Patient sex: F
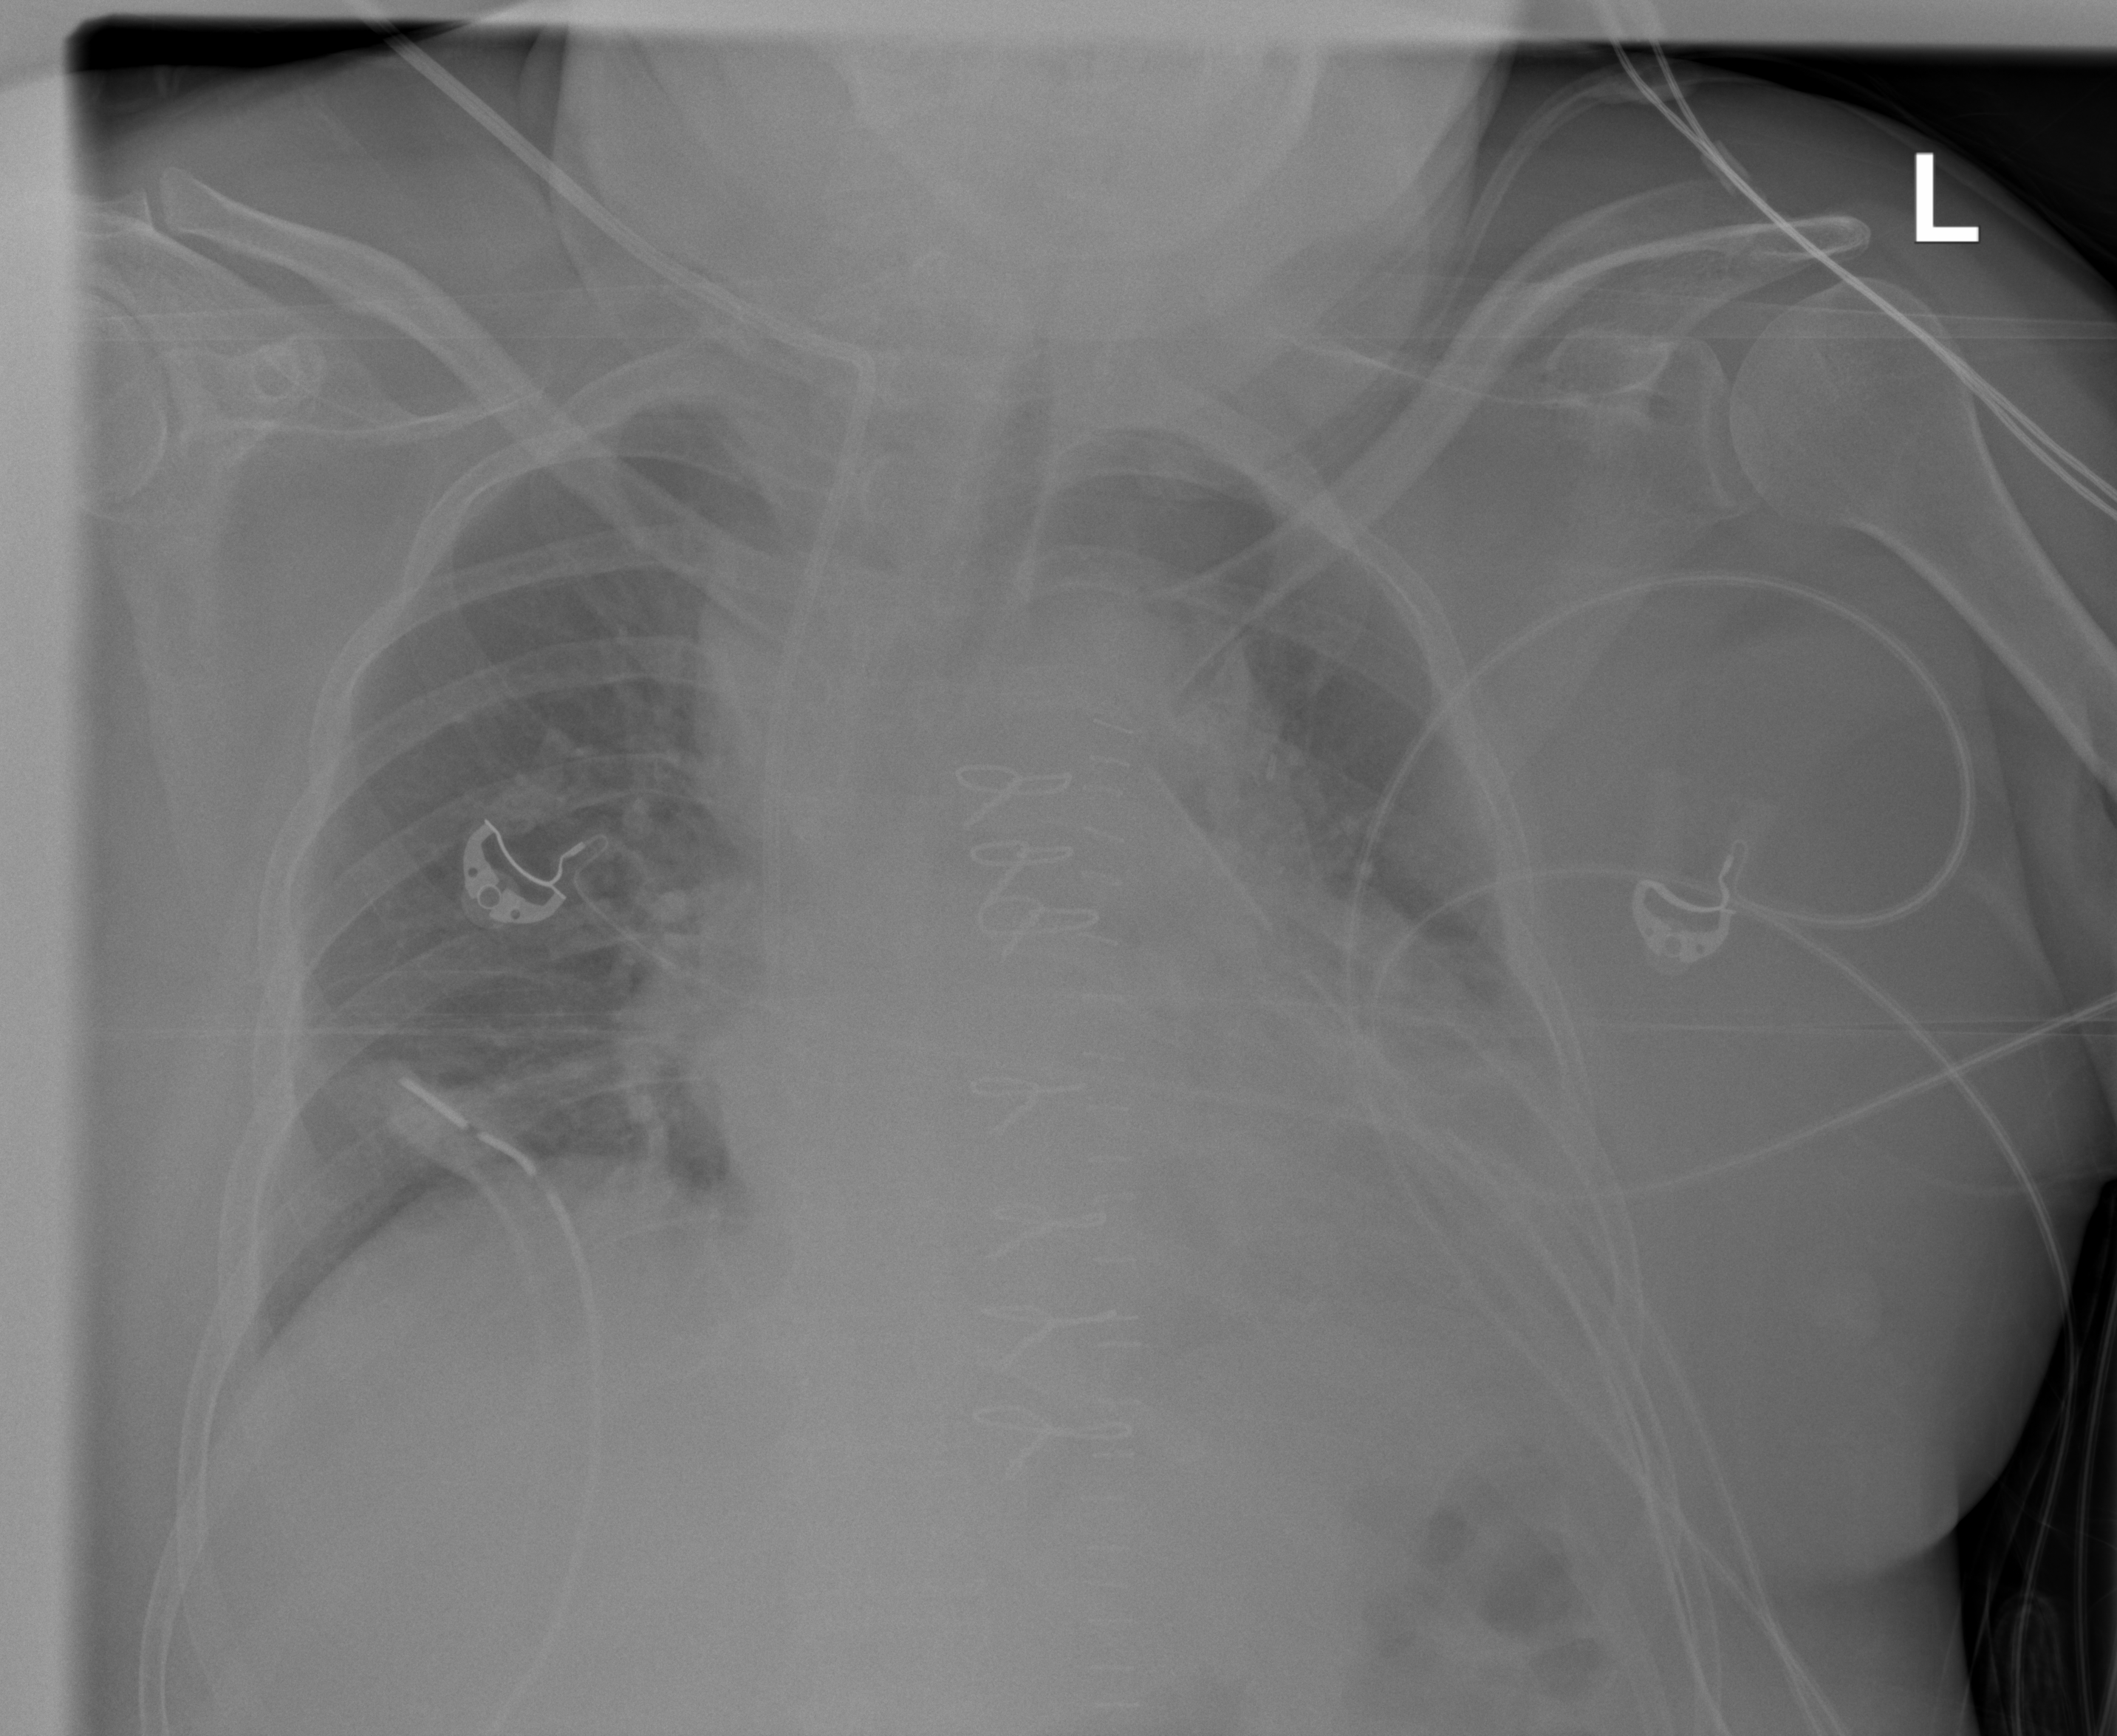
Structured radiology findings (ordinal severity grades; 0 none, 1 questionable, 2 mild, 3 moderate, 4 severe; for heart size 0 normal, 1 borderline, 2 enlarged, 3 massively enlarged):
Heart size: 2
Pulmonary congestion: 2
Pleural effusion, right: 0
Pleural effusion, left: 2
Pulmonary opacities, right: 0
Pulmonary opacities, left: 0
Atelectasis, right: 0
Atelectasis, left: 2